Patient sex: M
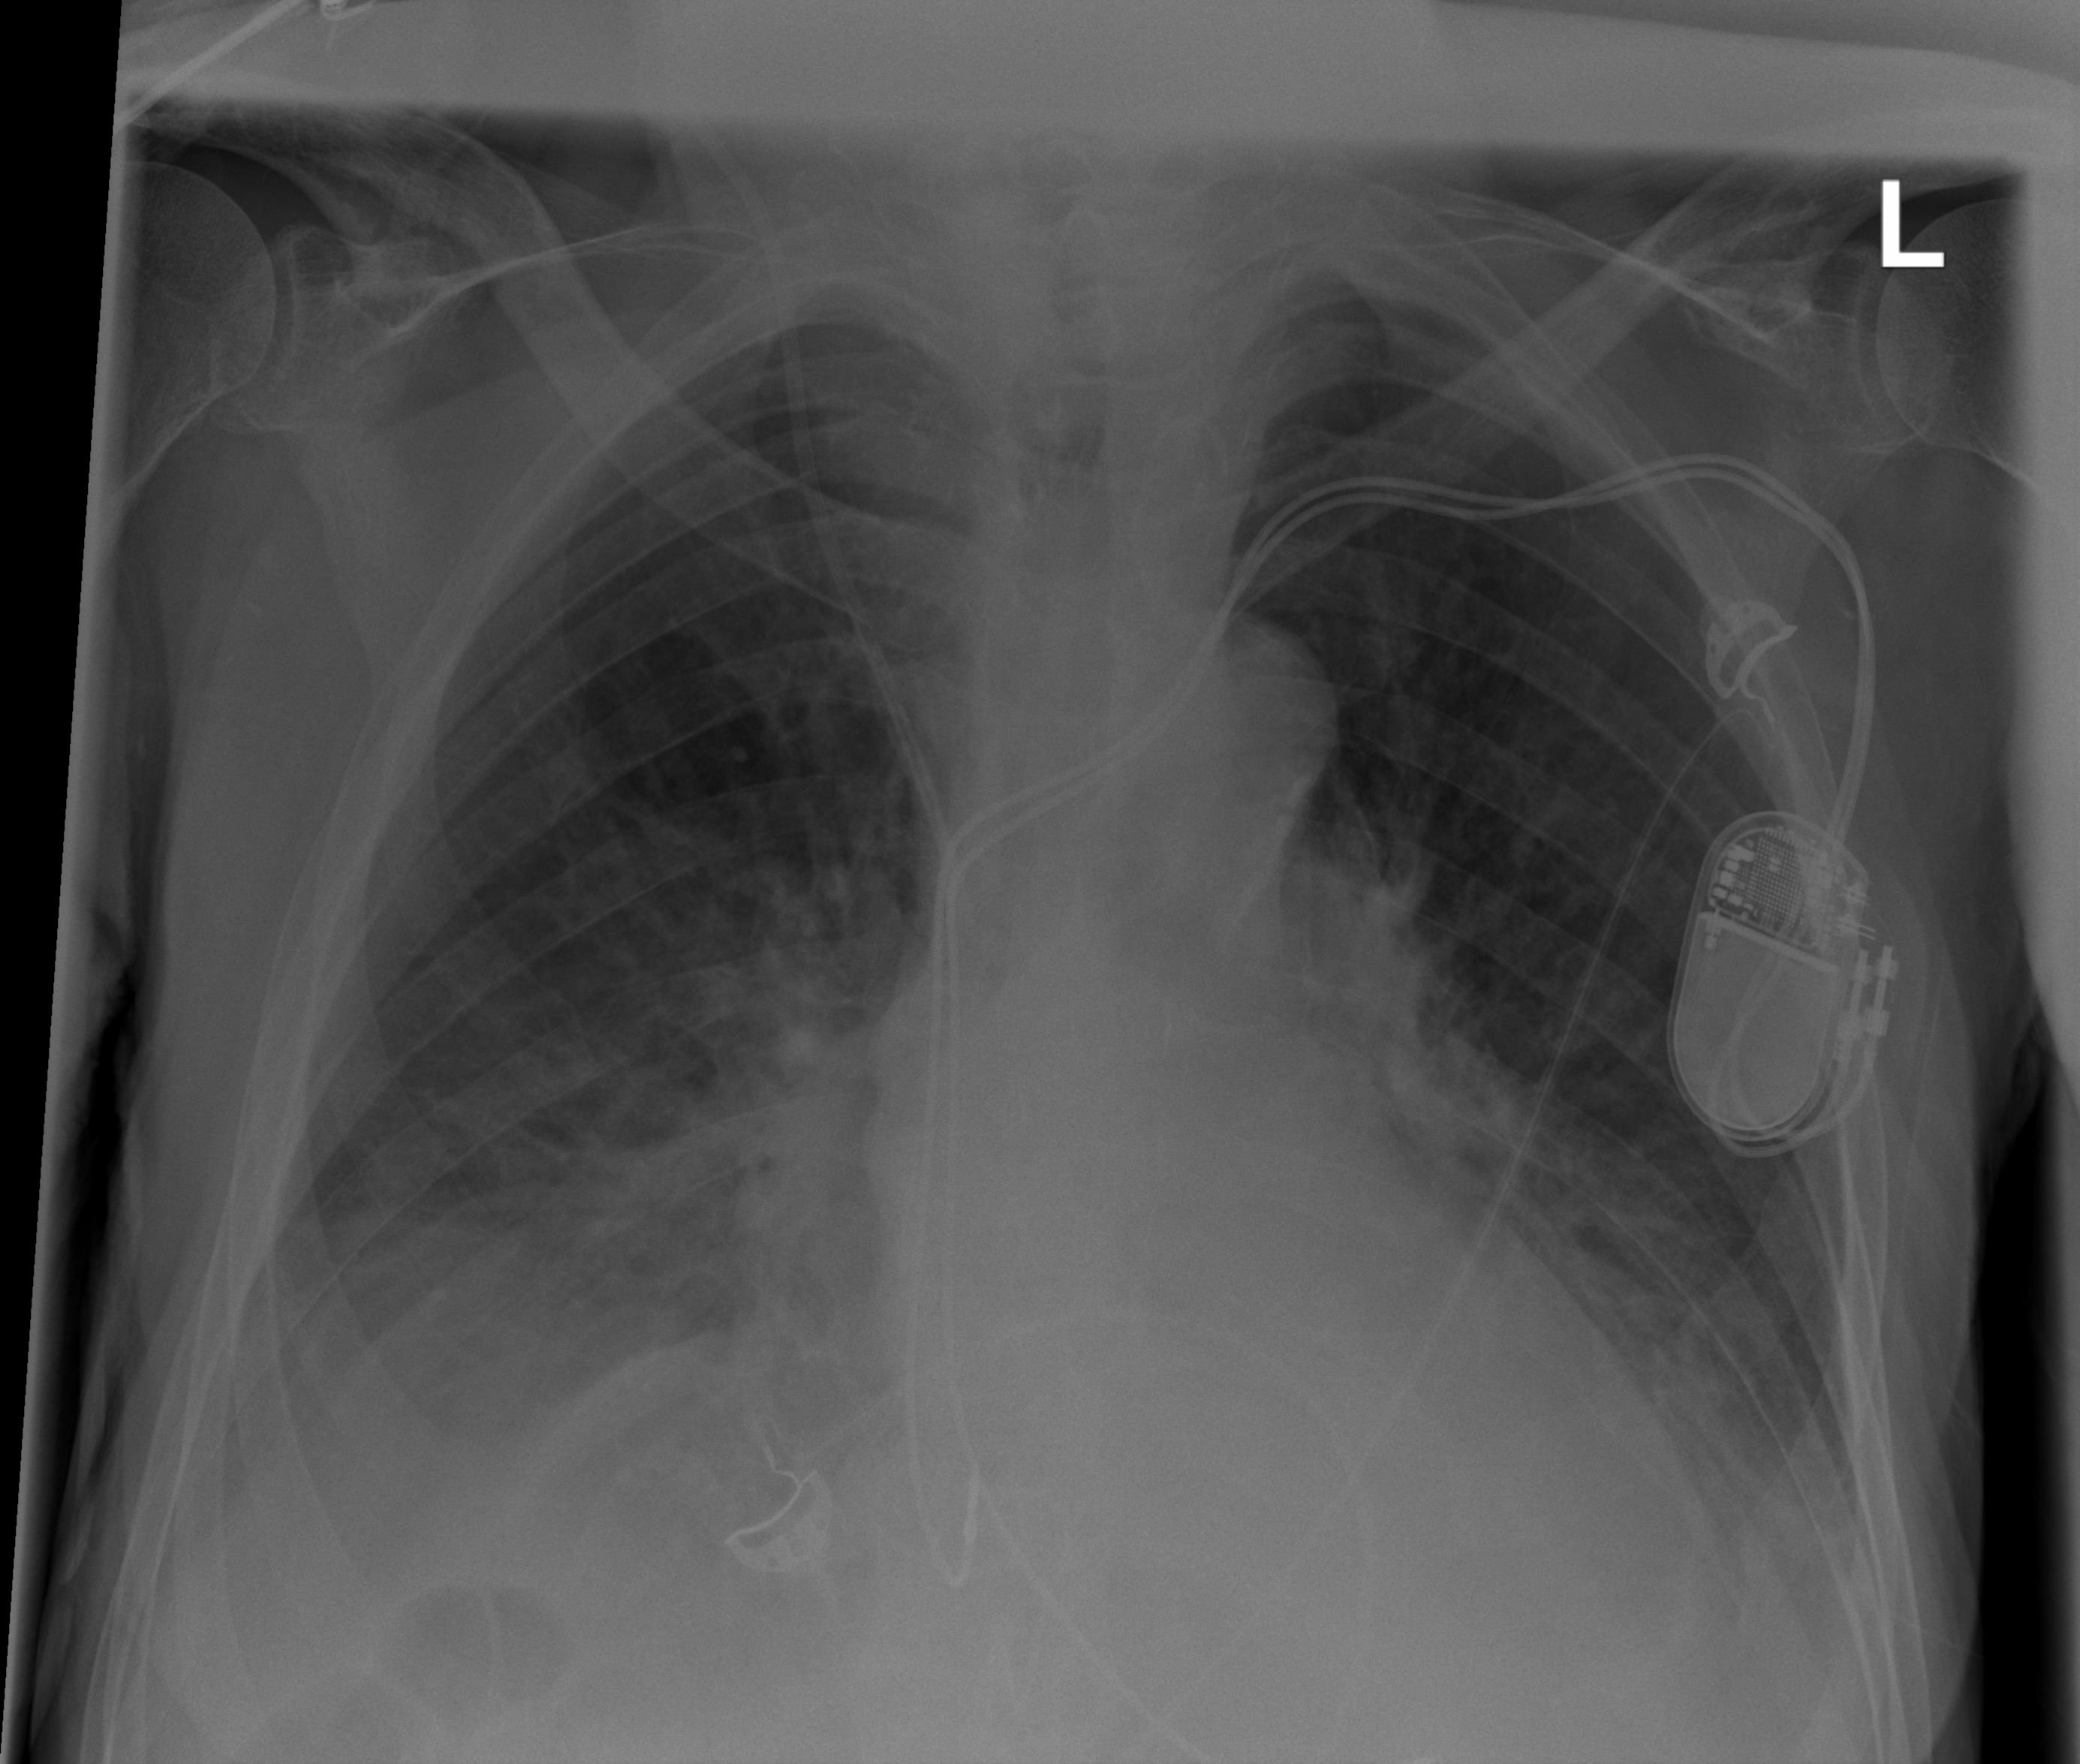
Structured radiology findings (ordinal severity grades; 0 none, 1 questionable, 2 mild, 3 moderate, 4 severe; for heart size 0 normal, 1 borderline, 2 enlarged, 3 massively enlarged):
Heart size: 0
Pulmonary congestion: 3
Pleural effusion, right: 2
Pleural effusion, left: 2
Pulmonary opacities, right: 2
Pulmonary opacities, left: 2
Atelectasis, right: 2
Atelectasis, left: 2